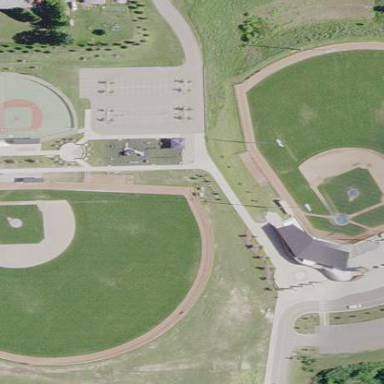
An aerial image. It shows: Baseball pitch for leisure land.